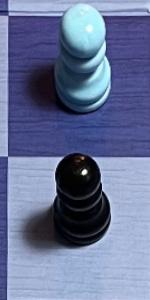
Label: Pawn_Black